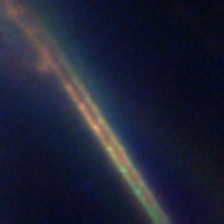
Taxon: Leptocylindrus
Group: Diatoms